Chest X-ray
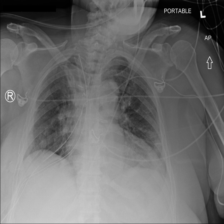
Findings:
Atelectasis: positive
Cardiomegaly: negative
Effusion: negative
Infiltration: negative
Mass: negative
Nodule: negative
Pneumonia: negative
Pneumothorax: negative
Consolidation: negative
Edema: negative
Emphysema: negative
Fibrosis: negative
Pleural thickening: negative
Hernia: negative